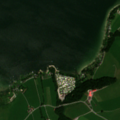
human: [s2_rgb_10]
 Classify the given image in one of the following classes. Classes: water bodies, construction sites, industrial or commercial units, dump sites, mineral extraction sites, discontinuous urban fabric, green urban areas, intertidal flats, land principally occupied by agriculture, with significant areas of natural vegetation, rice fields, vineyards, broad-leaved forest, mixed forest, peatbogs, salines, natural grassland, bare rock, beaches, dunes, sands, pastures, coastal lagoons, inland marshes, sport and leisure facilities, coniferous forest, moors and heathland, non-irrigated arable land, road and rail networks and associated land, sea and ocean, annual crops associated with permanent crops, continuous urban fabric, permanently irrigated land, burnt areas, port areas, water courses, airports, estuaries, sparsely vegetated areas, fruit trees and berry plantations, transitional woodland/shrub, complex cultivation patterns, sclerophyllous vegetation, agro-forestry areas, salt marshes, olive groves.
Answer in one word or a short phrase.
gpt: pastures, land principally occupied by agriculture, with significant areas of natural vegetation, water bodies